Field crop: maize
Growth stage: 2
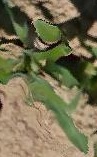
Species: maize